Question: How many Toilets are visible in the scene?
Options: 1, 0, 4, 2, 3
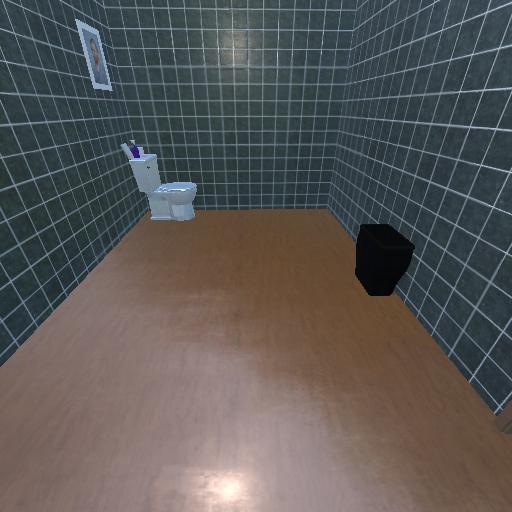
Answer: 1